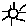
Label: sun